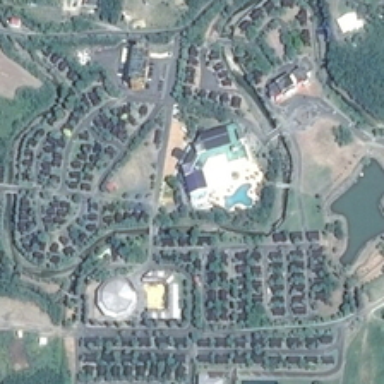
Many buildings and green trees are in a resort with a pond .